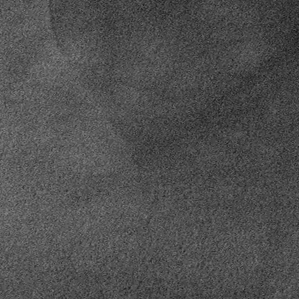
Label: frost